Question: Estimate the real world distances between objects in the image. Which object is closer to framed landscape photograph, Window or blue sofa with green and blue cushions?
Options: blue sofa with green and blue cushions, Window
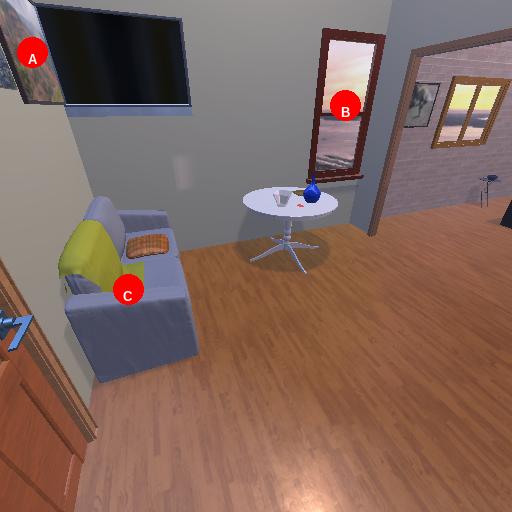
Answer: blue sofa with green and blue cushions